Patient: sex M, age 60
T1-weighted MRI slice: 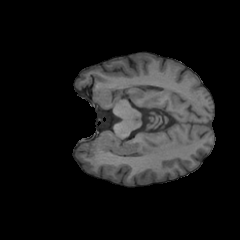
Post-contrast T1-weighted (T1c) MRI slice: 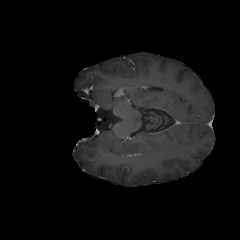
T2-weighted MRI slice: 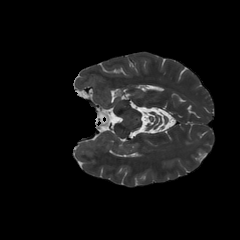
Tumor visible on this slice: no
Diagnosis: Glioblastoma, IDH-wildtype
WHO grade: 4